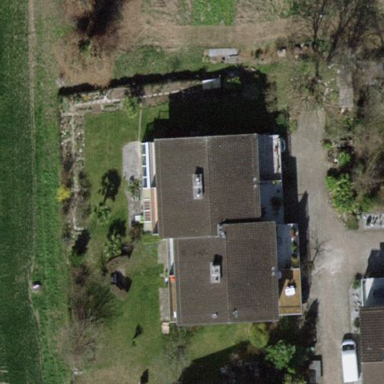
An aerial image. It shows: Pitched roof building.